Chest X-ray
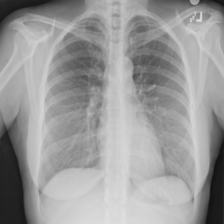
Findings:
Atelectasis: negative
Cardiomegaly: negative
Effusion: negative
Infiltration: negative
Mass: negative
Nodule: negative
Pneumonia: negative
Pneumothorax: negative
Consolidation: negative
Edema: negative
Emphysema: negative
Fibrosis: negative
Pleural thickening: negative
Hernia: negative